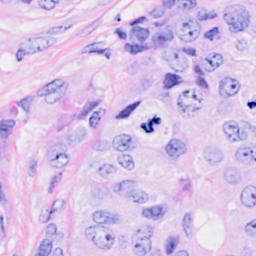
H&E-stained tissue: Breast